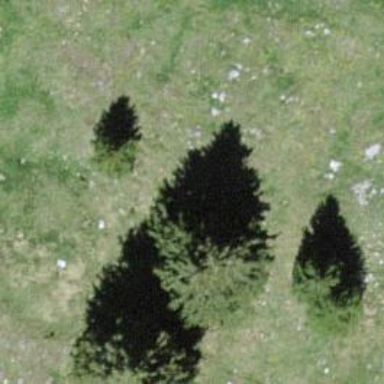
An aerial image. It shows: Needle-leaved tree in its natural environment.